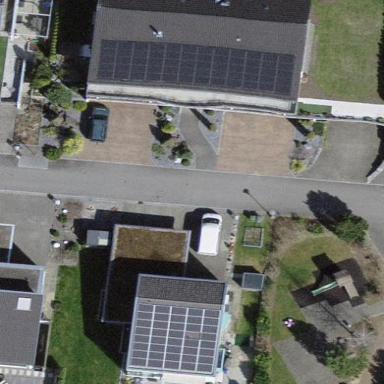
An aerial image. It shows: Simple and straightforward house.